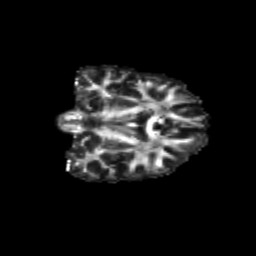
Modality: FA
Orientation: coronal
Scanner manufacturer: siemens
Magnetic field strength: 3 T
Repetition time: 9.2 s
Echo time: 0.084 s